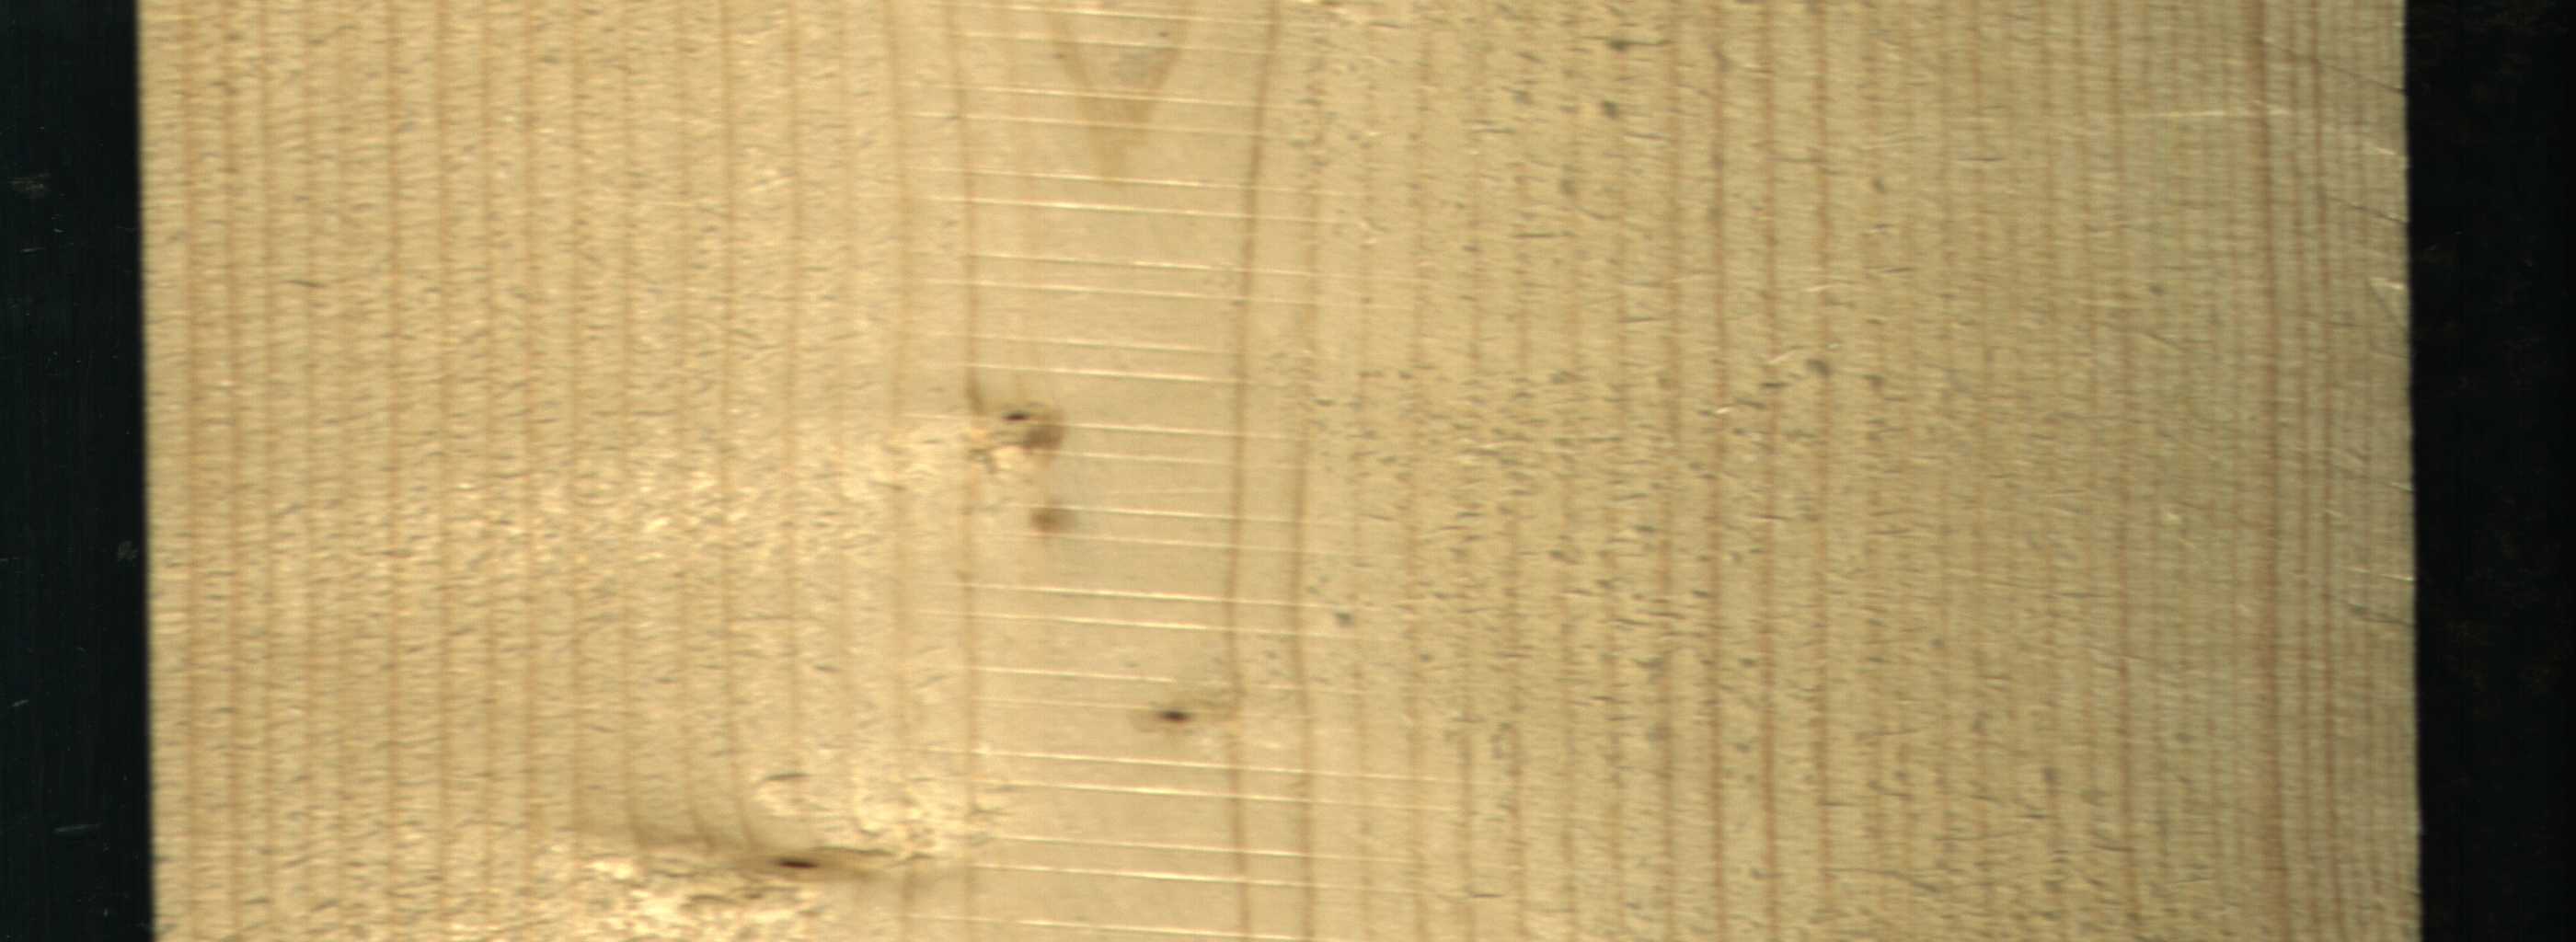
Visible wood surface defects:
Live_Knot
Live_Knot
Live_Knot